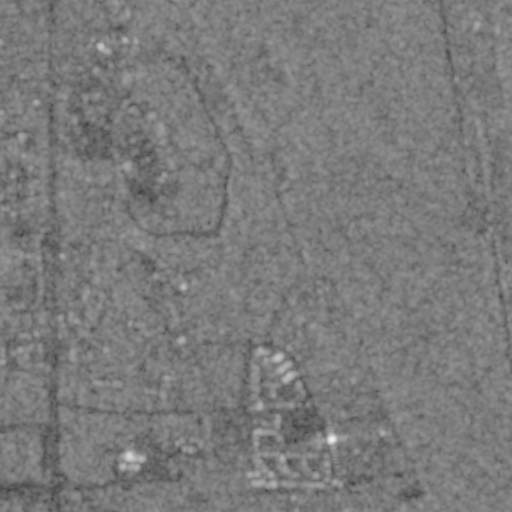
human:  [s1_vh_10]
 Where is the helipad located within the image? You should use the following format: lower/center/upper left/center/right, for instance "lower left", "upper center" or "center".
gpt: The helipad is located in the upper left of the image.
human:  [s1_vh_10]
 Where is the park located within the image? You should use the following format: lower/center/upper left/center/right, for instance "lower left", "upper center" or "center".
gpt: The park is located in the left of the image.
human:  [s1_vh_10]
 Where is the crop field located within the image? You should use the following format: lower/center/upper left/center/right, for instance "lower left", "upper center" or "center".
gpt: There is no crop field in the image.

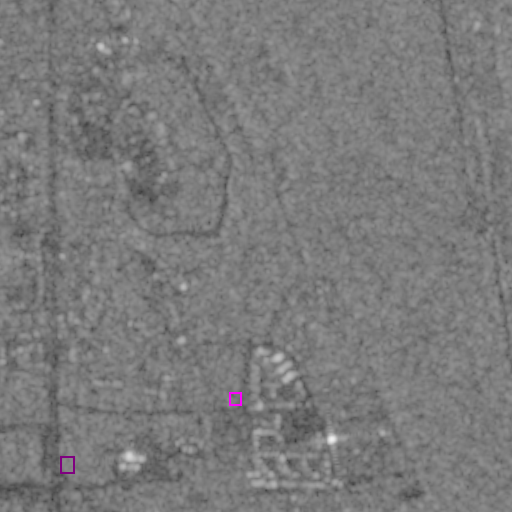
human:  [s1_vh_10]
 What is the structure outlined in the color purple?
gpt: The structure outlined in purple is a park.
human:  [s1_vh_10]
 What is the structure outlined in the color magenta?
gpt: The structure outlined in magenta is a parking lot.
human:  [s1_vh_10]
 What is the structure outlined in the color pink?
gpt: There is no pink outline.